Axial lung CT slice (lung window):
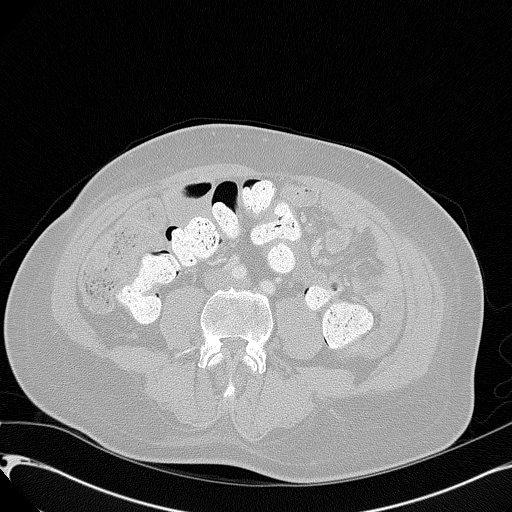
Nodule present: no